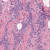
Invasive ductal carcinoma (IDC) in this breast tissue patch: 1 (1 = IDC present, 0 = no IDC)